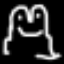
Label: frog